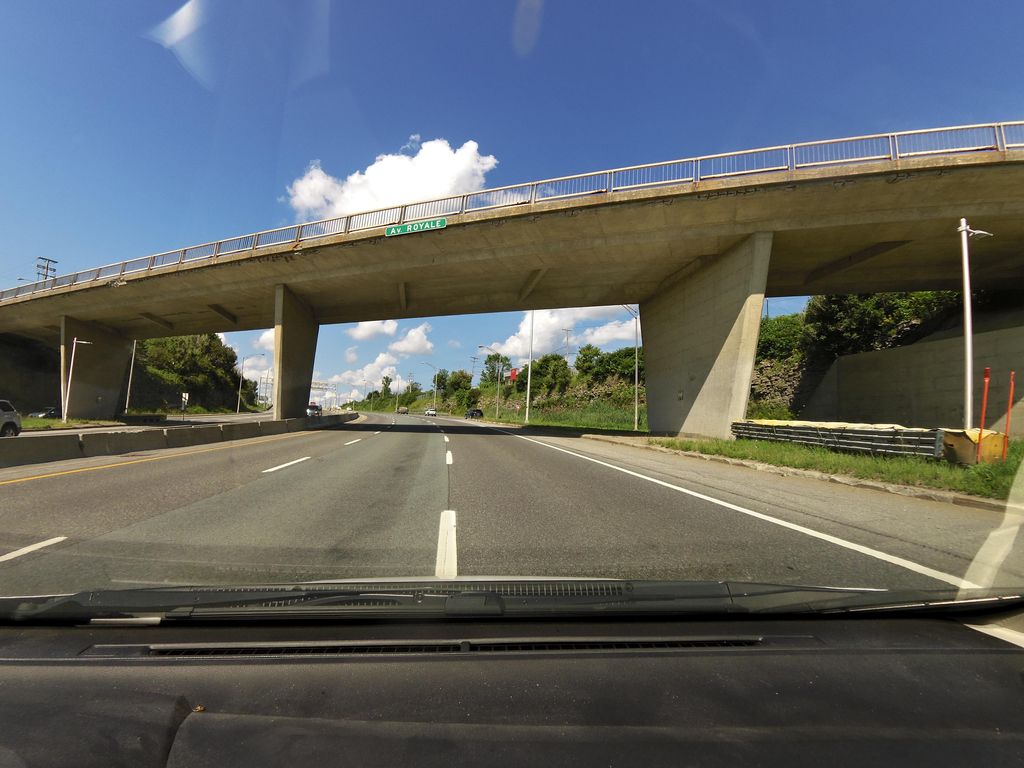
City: quebec_city